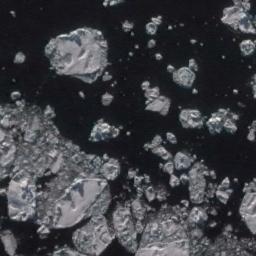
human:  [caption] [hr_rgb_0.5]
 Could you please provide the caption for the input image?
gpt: Some pieces of sea ice of different sizes and thickness gather together but some pieces of sea ice still float in the deep blue sea .

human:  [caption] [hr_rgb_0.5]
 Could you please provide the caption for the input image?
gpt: There are many ice on the dark blue sea .

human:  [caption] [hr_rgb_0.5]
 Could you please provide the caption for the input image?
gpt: There are sea ice of different shapes and sizes .

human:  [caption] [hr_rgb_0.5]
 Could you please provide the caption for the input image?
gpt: Countless ice cubes of various sizes are connected into a loose, Large piece floating on the blue sea .

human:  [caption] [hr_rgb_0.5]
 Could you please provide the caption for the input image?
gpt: There are many pieces of sea ice .